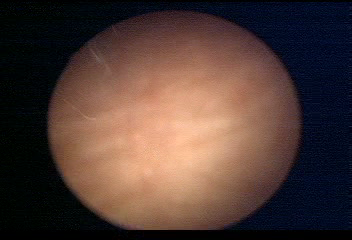
Modality: WLC
Class: Normal mucosa
Bladder cancer association: No